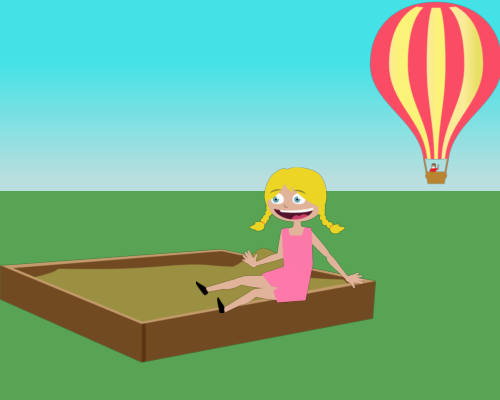
A large sandbox is in front, with a big girl on the right side, smiling and facing left. To her left, there’s a hot air balloon, and a medium-sized cat is sitting on the left side of the box, looking to the right. In the center of the box, there’s a shoe, and the balloon is positioned on the right.